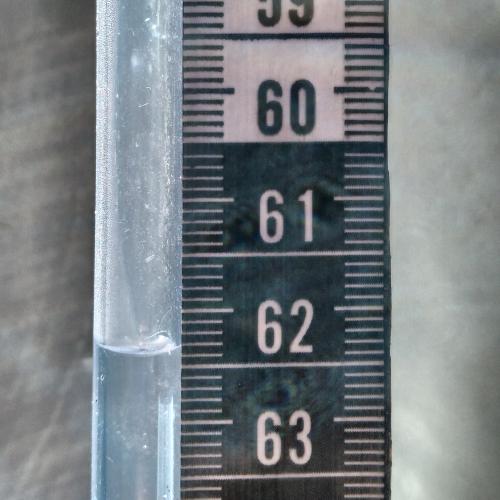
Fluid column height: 62.4 cm